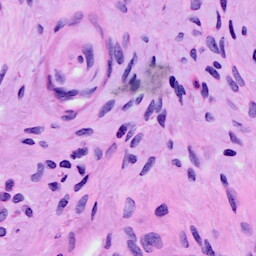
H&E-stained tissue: Cervix